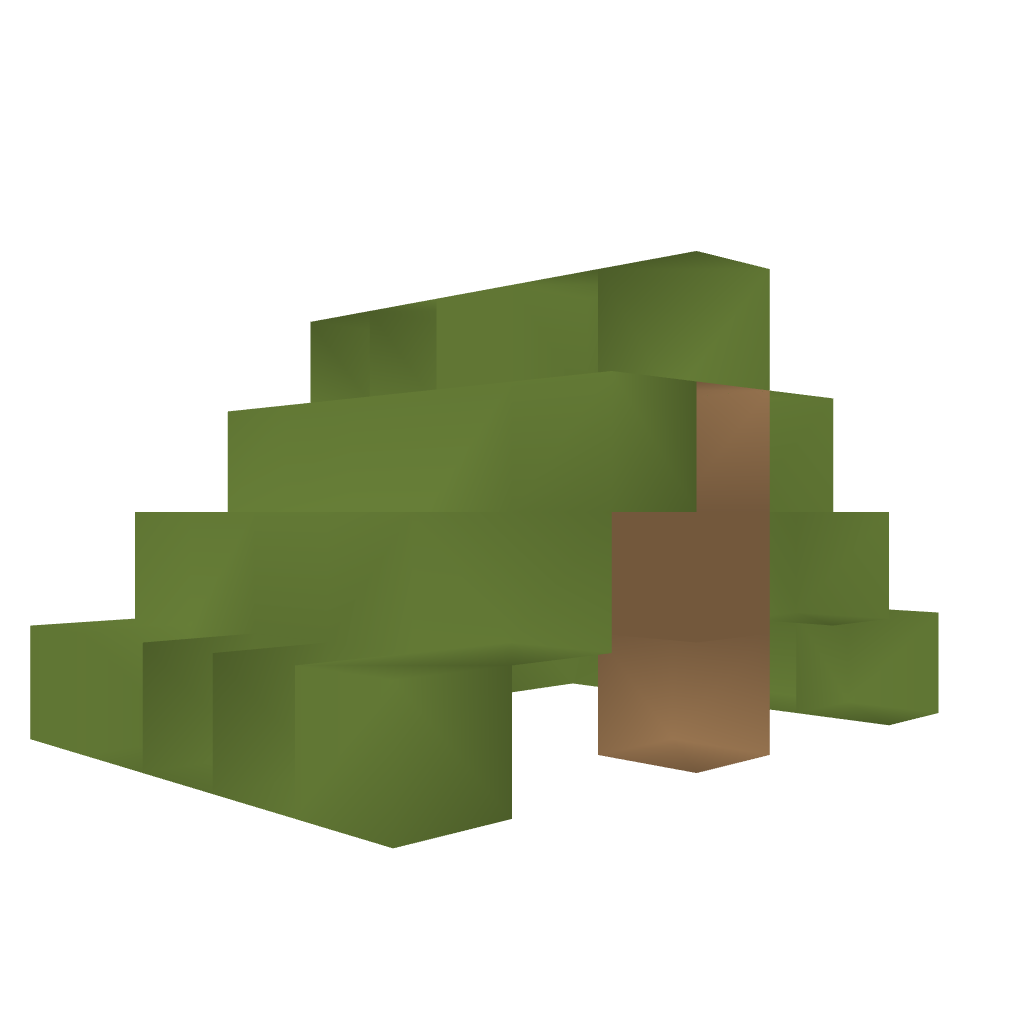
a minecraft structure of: Camping Tent good quality